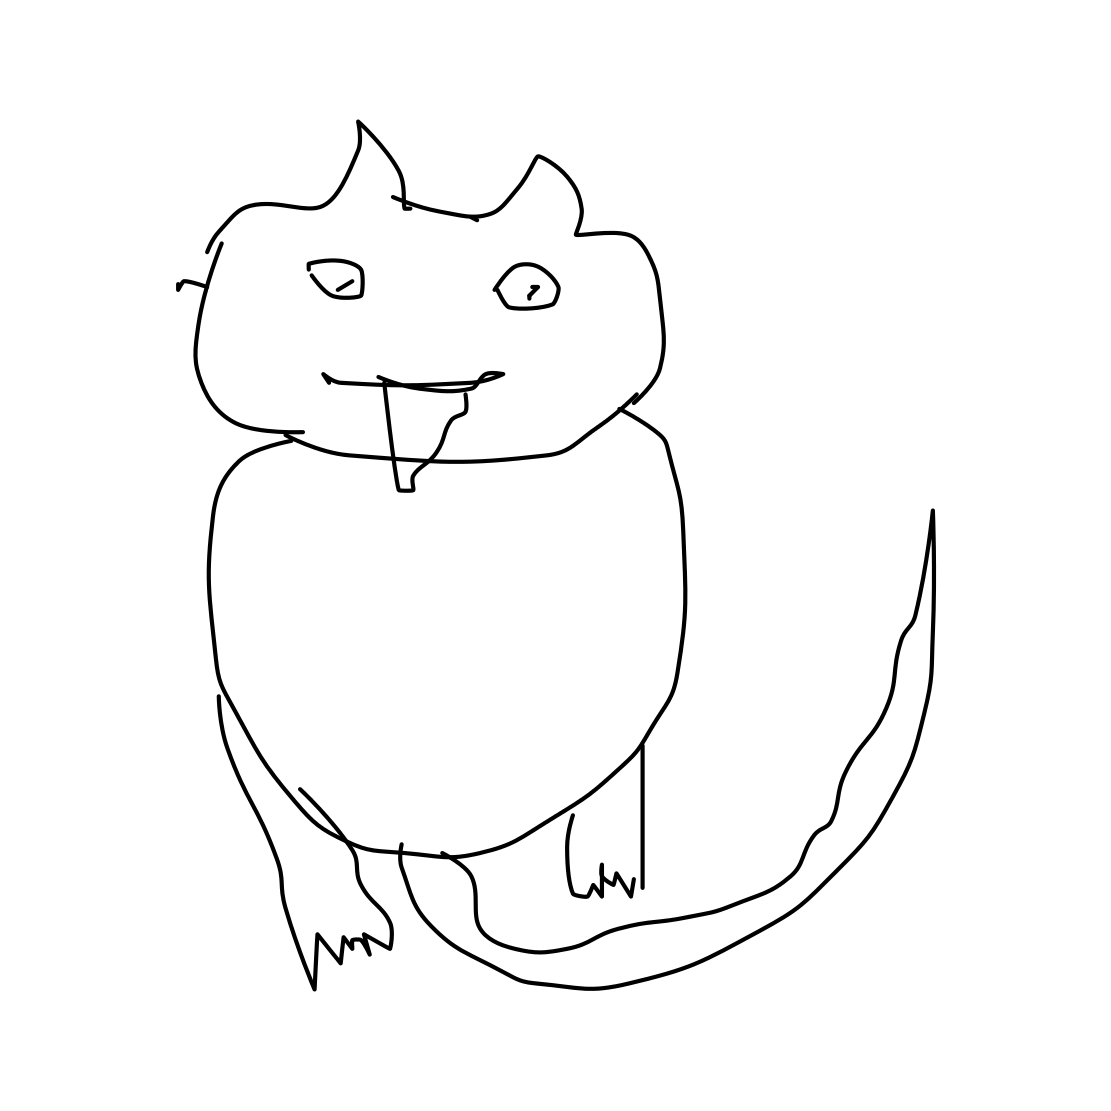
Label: cat